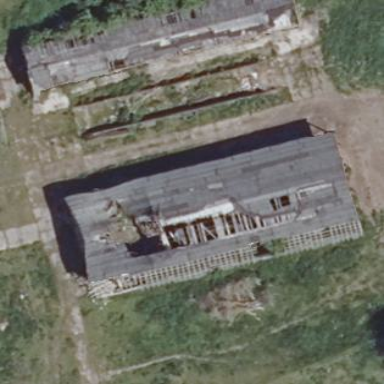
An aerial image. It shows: Ruins of building.